Interaction volume radius: 5 \u00c5
Interaction volume height: 20 \u00c5
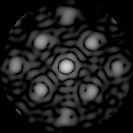
Disorder parameter: 0.3461